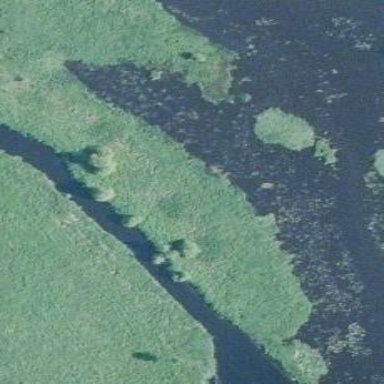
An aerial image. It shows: Wetland area dominated by reedbeds.